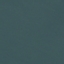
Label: SeaLake